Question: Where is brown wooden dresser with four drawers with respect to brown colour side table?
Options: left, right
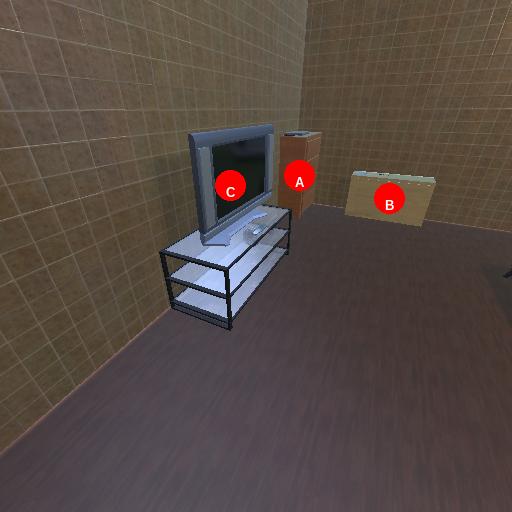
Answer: left